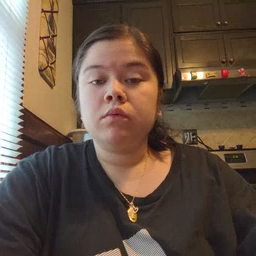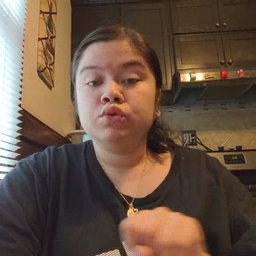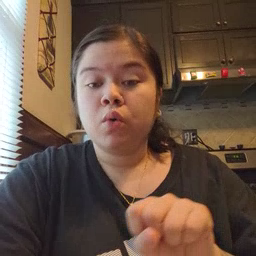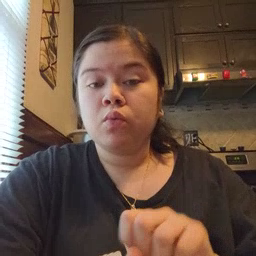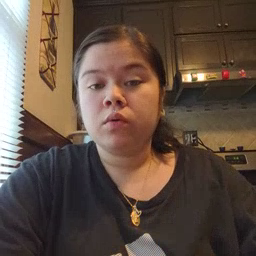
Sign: shoe